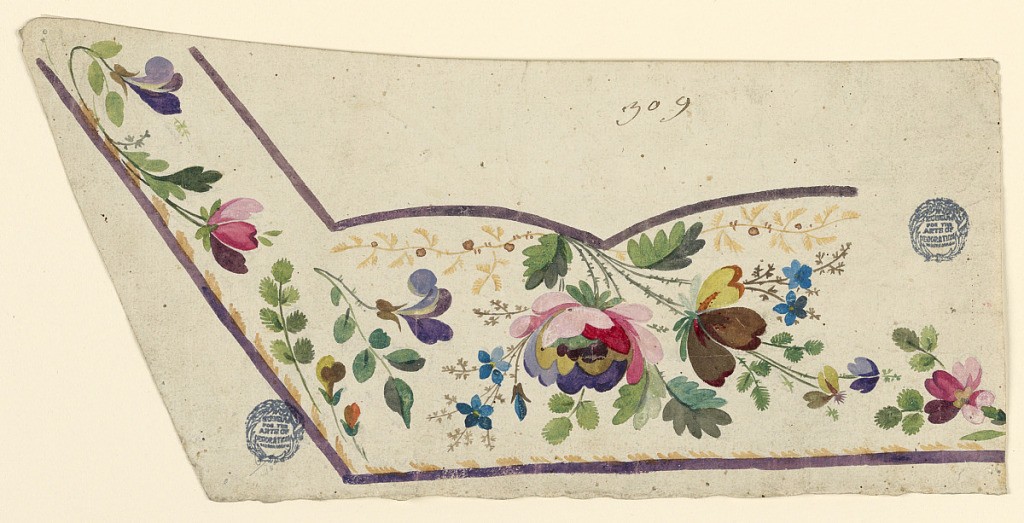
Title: Unfinished design for a Waistcoat
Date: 1780-1790
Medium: Pencil and various gouaches on paper
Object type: Drawing
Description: Unfinished design for the embroidery of the left bottom corner of a man's waistcoat. Lilac edges, those at the bottom and at the left side of the pocket being shown. Leaves lie on the inner side of the edge of the waistcoat. a bunch of flowers, which includes a fantastically colored rose, is suspecnded from the bottom of the pocket. Flower and leaf boughs fill the remaining space of the field.